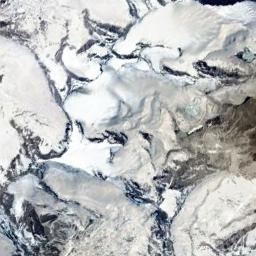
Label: snowberg